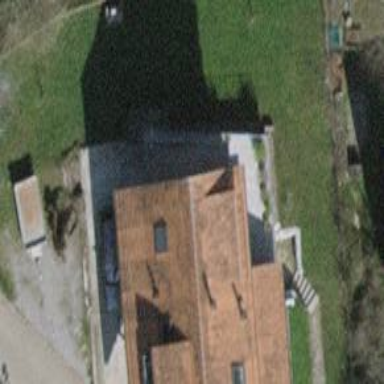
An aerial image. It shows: Detached building with gabled roof.